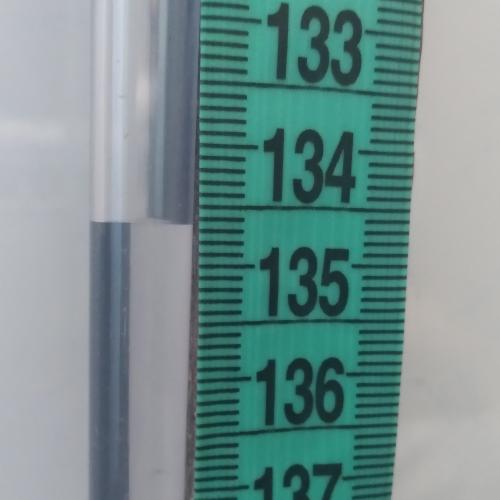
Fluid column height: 134.7 cm